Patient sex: M
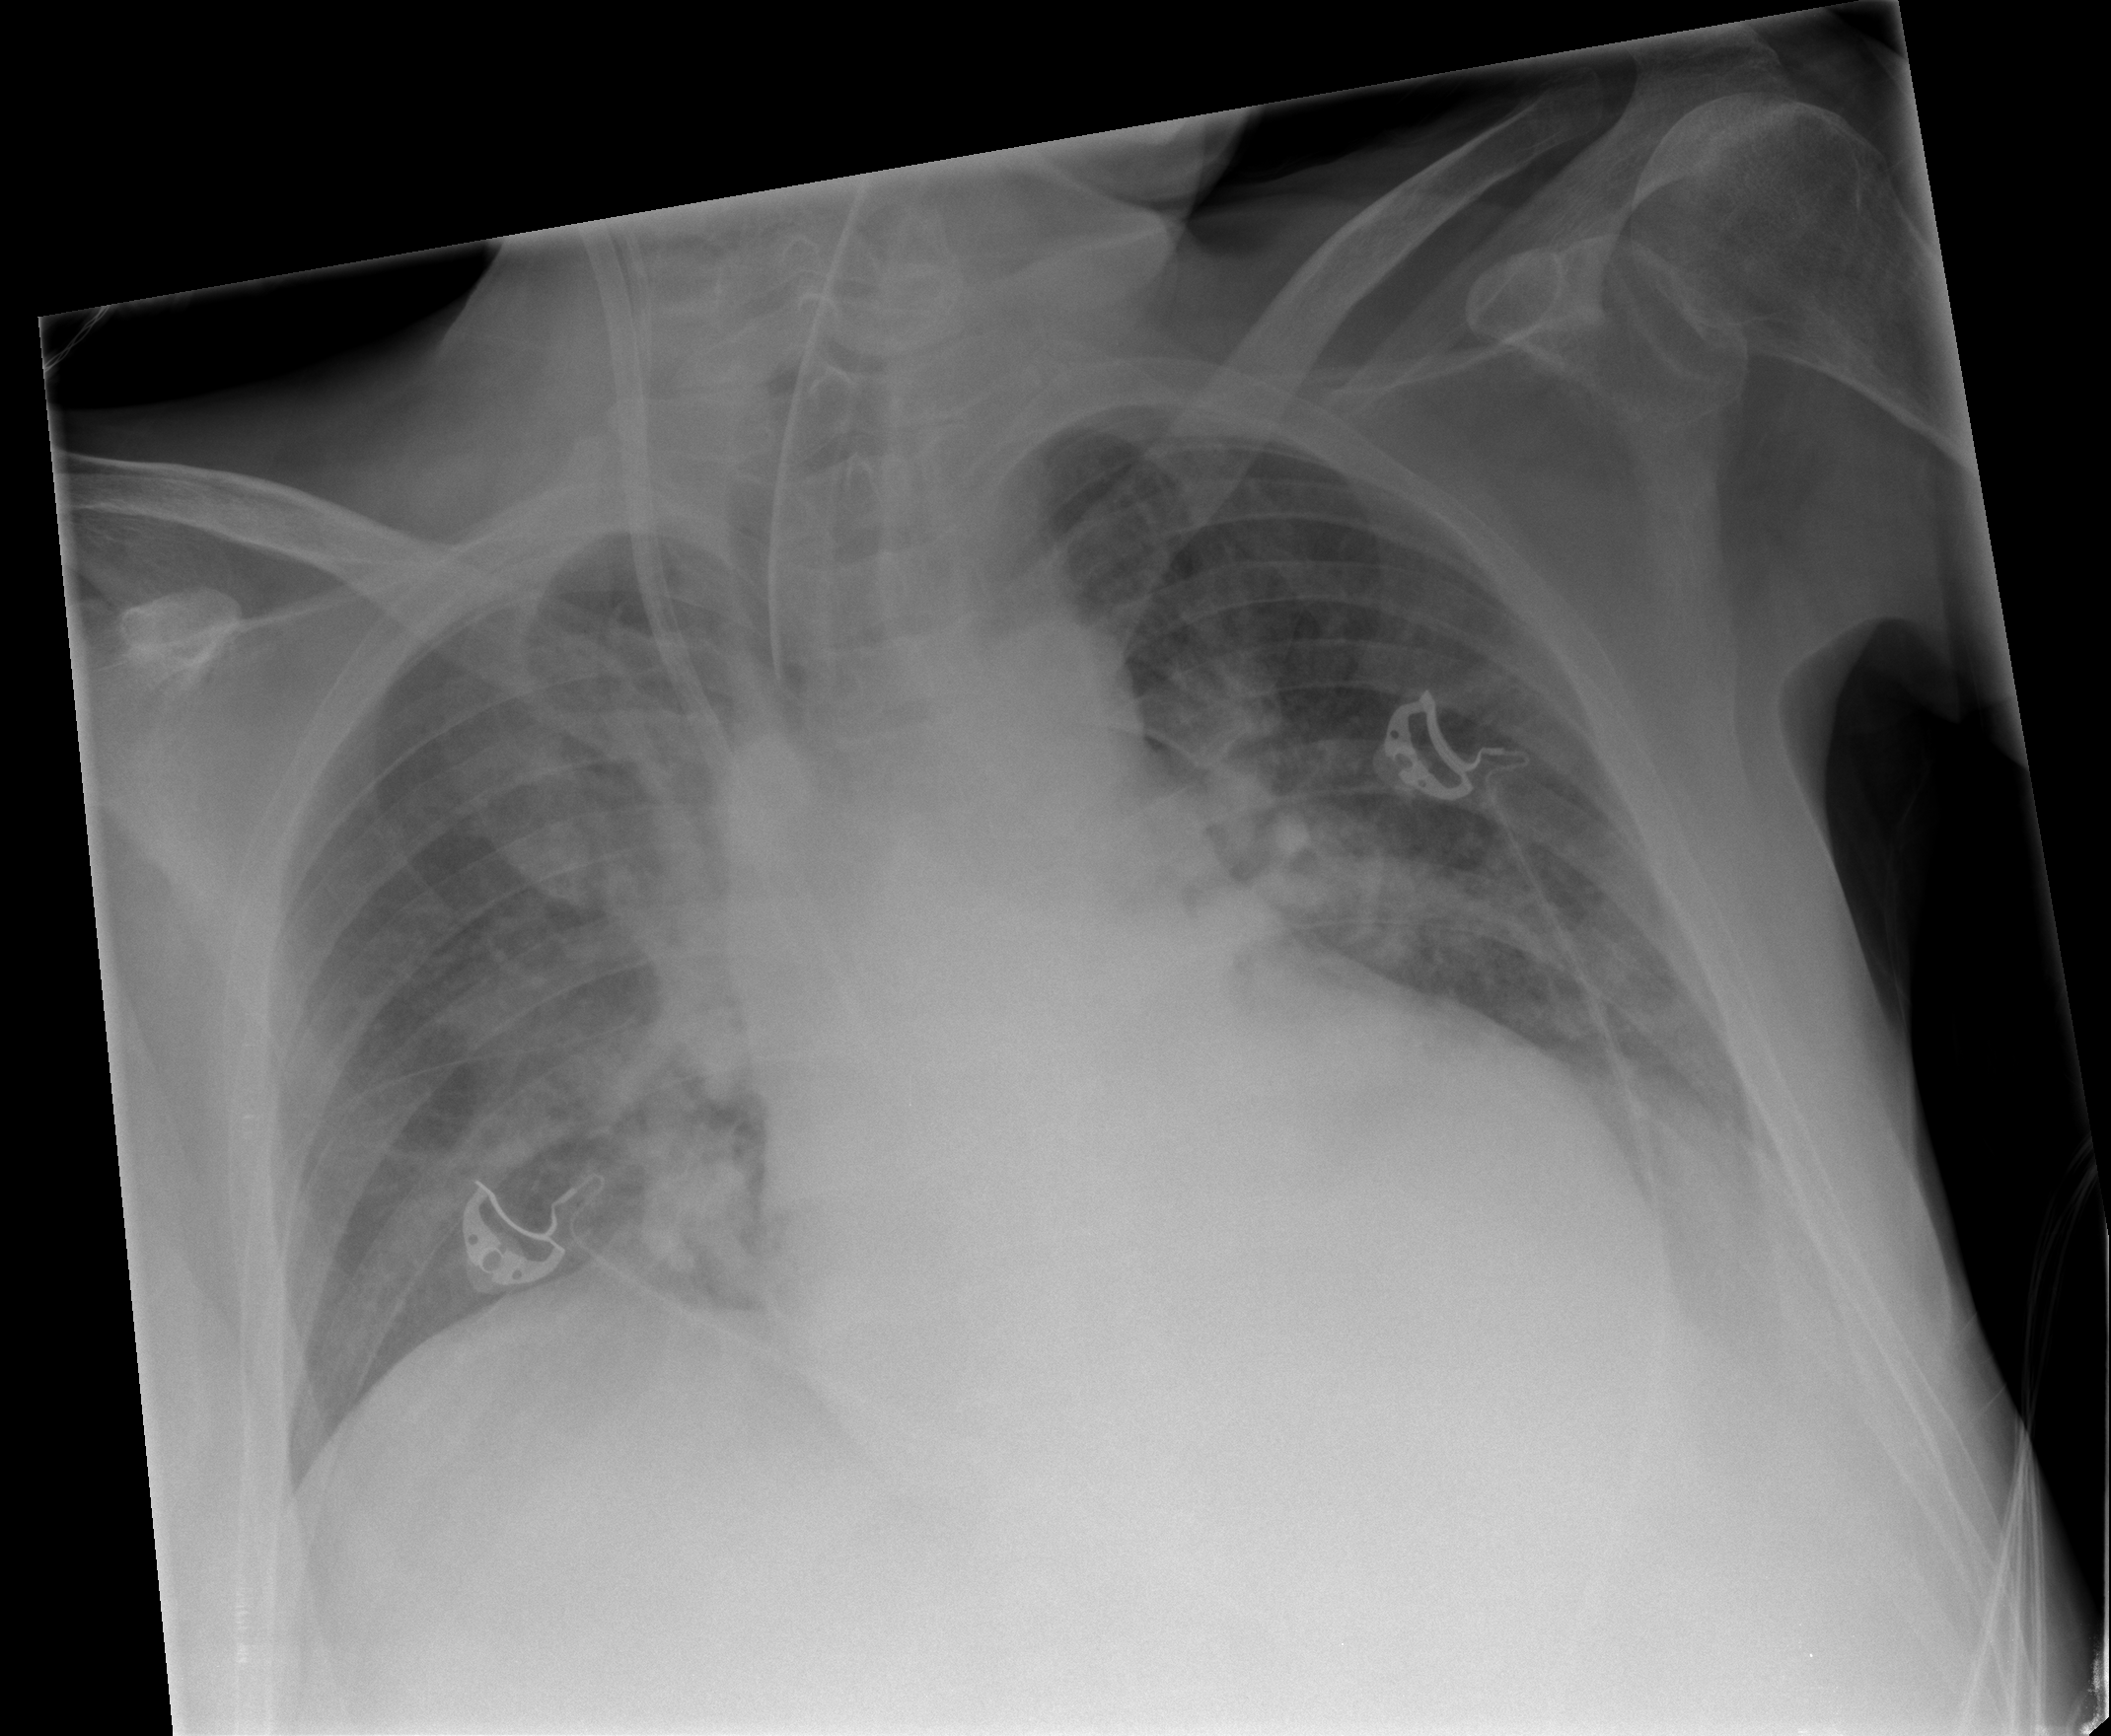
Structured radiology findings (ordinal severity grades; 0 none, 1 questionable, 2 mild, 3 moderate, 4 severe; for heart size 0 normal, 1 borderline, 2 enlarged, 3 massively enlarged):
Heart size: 0
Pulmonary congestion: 2
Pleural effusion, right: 0
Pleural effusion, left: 0
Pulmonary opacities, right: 2
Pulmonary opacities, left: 2
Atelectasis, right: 1
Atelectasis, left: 1